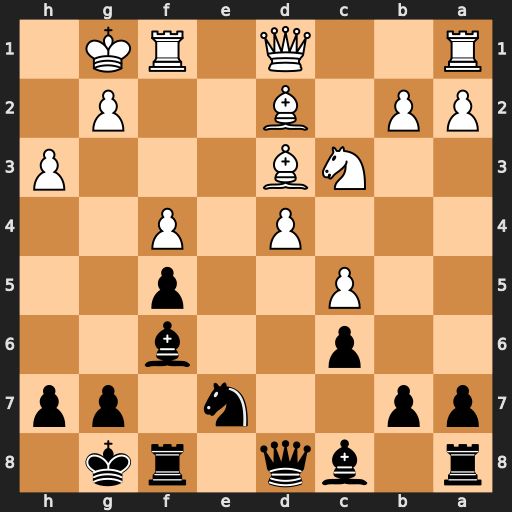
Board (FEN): r1bq1rk1/pp2n1pp/2p2b2/2P2p2/3P1P2/2NB3P/PP1B2P1/R2Q1RK1
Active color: b
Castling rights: -
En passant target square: -
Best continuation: Qxd4+ Kh2 Qxd3